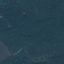
Land use / land cover class: Forest